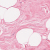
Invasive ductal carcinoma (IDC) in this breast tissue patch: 0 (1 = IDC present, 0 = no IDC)